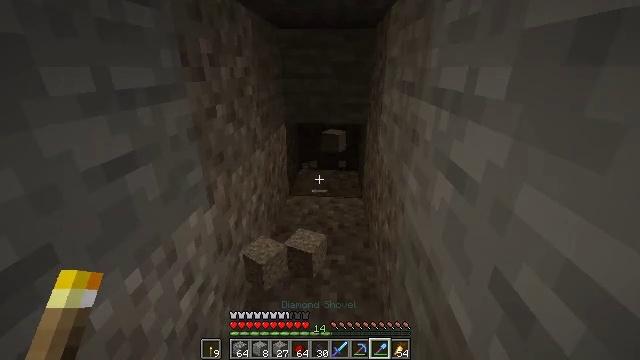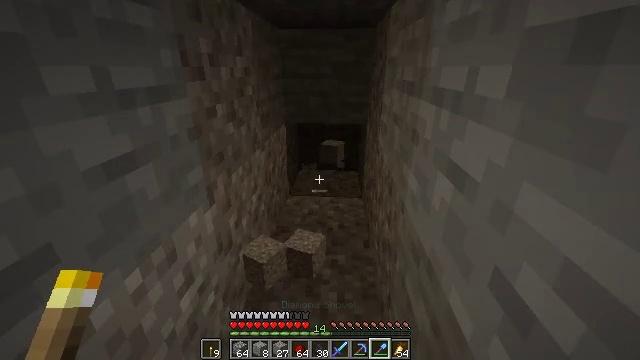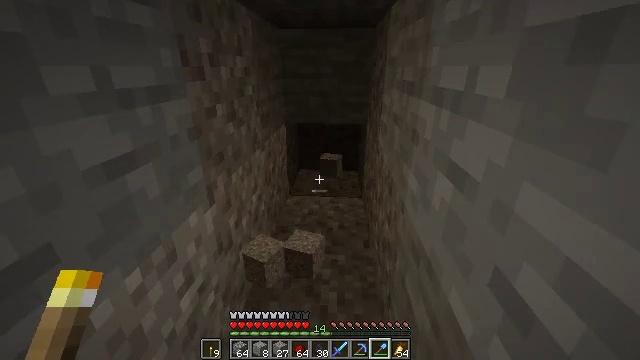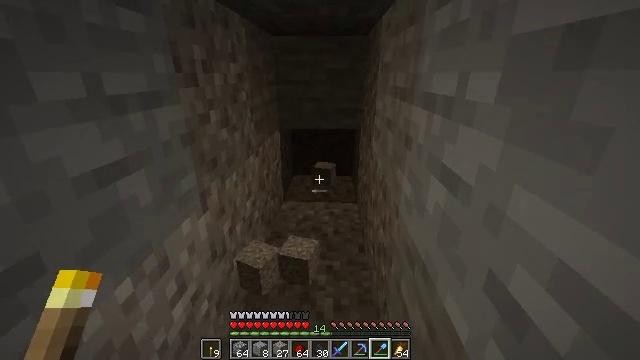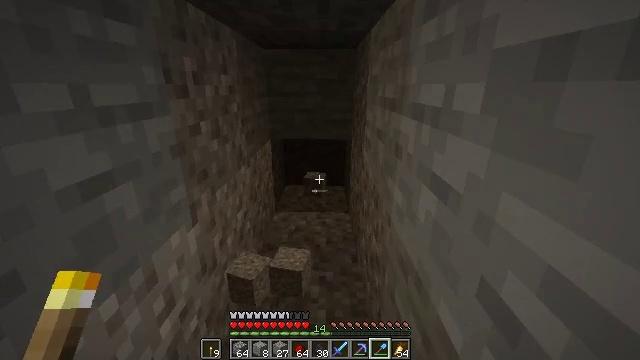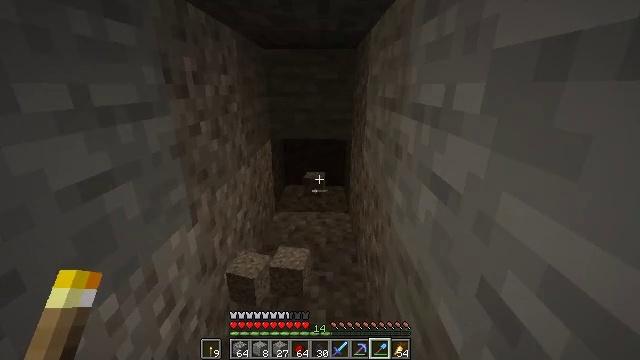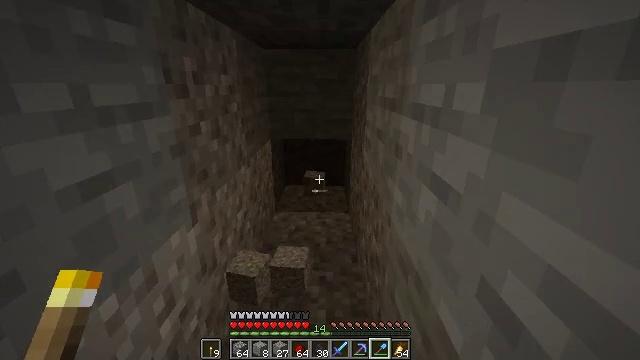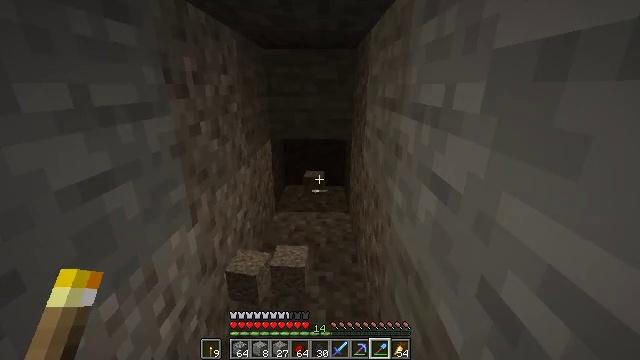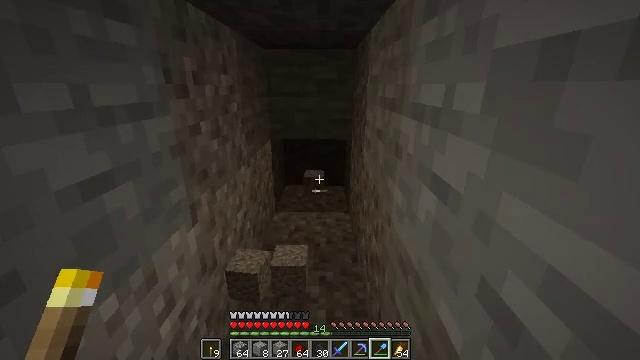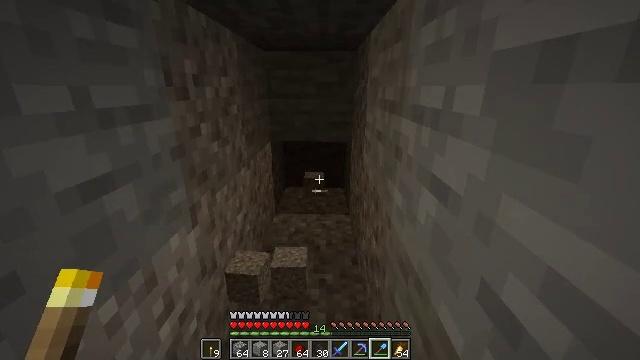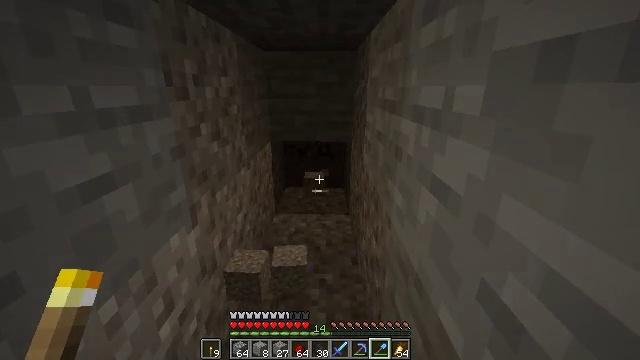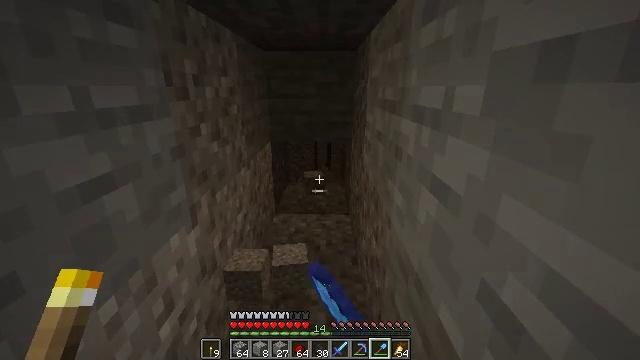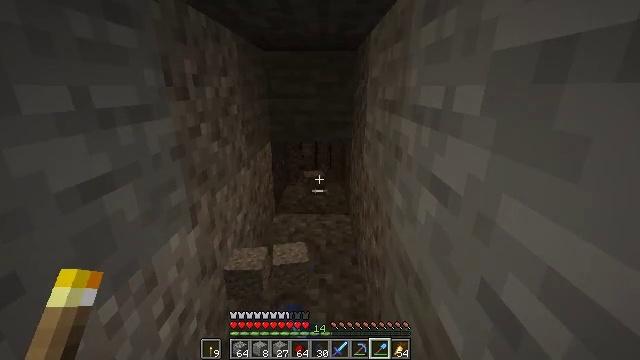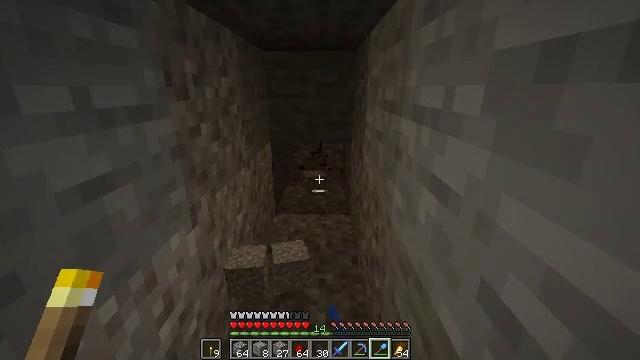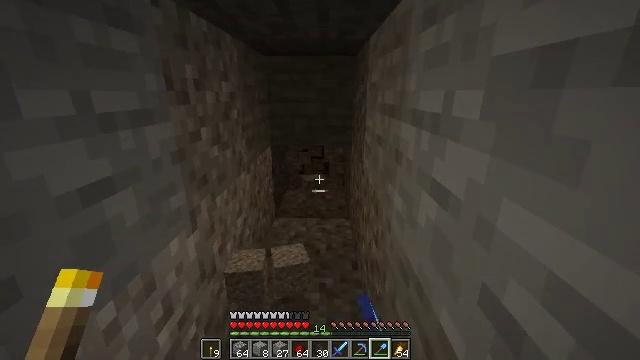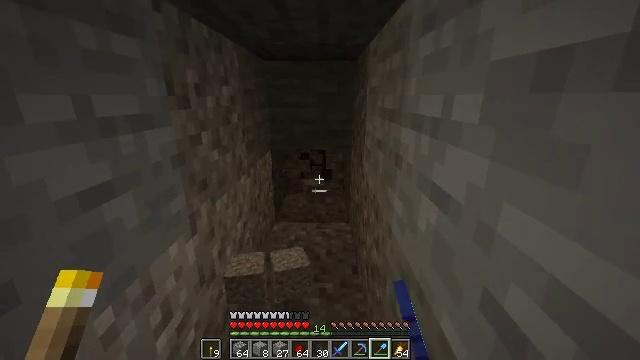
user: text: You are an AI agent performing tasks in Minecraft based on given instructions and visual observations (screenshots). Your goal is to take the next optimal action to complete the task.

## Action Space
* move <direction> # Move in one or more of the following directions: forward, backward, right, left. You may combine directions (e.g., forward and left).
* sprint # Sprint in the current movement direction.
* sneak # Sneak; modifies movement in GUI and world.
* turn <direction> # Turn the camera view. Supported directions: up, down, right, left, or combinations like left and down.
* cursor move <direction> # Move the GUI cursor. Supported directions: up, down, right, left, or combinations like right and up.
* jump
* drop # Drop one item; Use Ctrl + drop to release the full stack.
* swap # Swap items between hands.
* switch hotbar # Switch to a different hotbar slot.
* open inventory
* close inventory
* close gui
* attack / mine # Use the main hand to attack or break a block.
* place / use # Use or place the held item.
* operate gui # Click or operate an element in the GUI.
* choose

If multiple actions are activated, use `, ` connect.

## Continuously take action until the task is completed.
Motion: motion action
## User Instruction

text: Break the gravel block.
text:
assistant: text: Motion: no_op
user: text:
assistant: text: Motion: no_op
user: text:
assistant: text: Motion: turn right and up
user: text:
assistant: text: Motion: turn right and up
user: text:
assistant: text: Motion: no_op
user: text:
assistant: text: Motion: no_op
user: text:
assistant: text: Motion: no_op
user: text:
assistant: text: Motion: no_op
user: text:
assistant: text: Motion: no_op
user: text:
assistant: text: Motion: attack / mine
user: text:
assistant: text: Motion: attack / mine
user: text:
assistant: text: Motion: attack / mine
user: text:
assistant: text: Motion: attack / mine
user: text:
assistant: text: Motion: attack / mine
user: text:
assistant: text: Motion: attack / mine
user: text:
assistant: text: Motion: attack / mine
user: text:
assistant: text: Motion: attack / mine